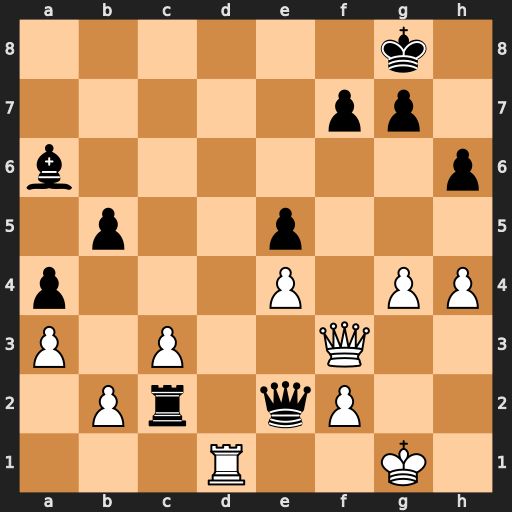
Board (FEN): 6k1/5pp1/b6p/1p2p3/p3P1PP/P1P2Q2/1Pr1qP2/3R2K1
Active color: w
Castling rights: -
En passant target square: -
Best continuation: Rd8+ Kh7 Qf5+ g6 Qxf7#